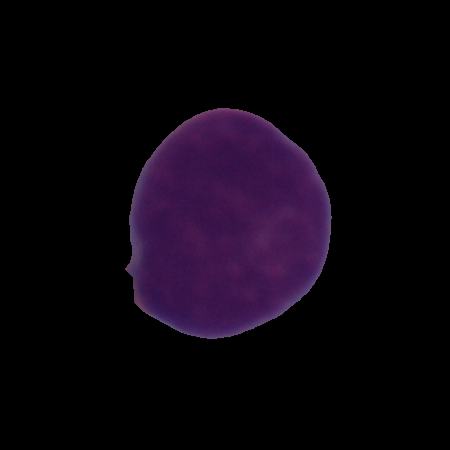
Label: cancer